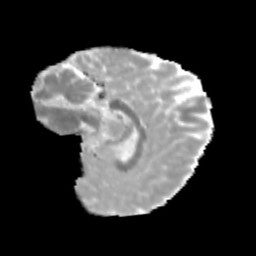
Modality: MD
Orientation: sagittal
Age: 12
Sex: male
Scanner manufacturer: siemens
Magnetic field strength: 3 T
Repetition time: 3.8 s
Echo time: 0.07 s